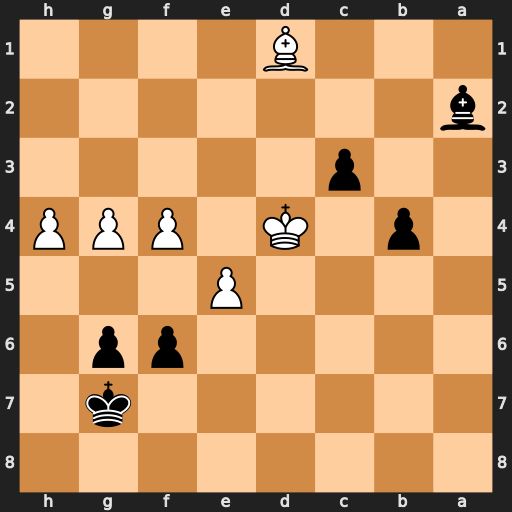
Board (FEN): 8/6k1/5pp1/4P3/1p1K1PPP/2p5/b7/3B4
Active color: b
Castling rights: -
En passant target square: -
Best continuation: fxe5+ fxe5 Bb1 Kc4 c2 Bxc2 Bxc2